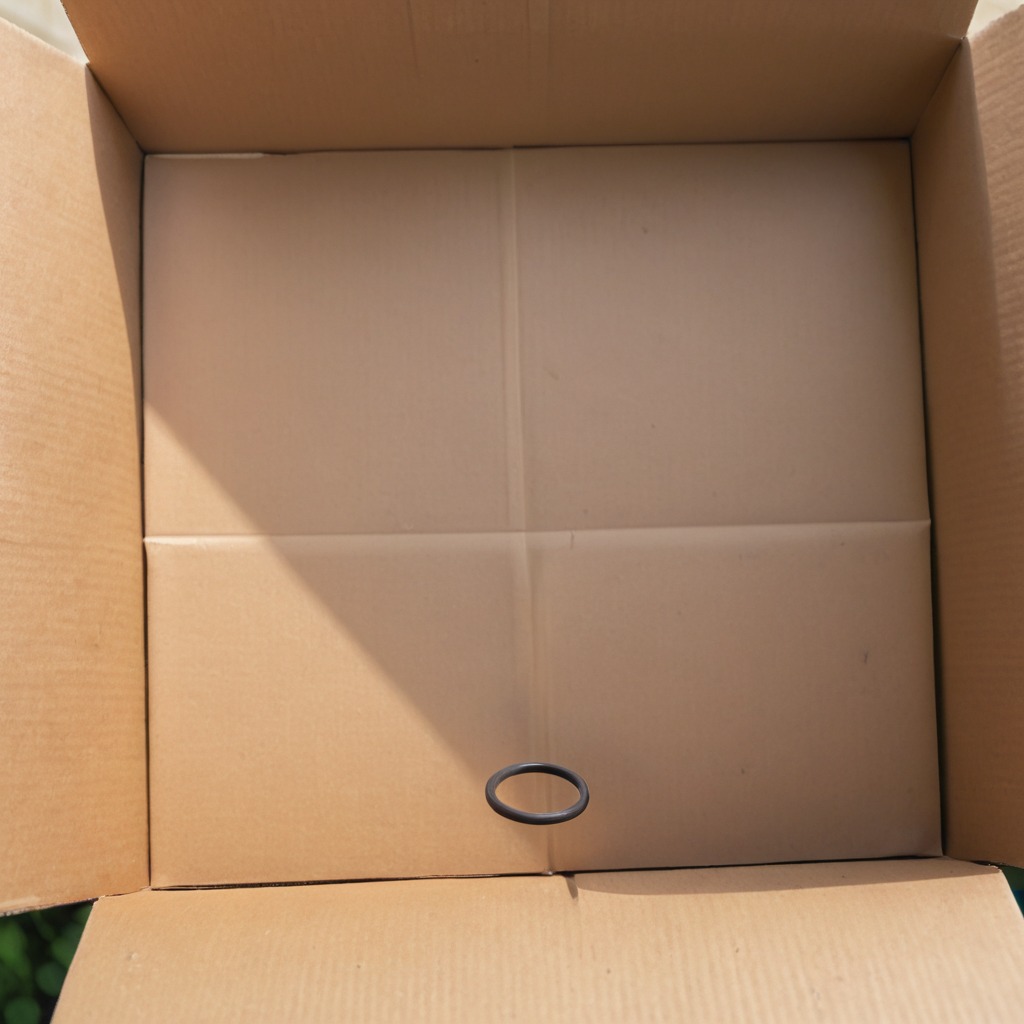
A rubber O-ring lying on a cardboard box surface in an outdoor workshop during daytime bright natural light soft shadows slightly creased but